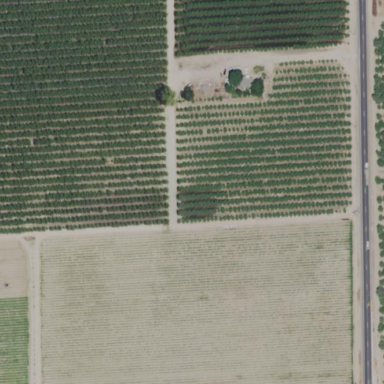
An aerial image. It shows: Beautiful vineyard in the countryside.